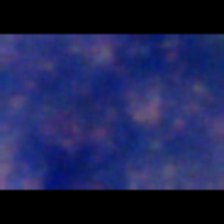
Taxon: Unknown_full_image
Group: Unknown